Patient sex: M
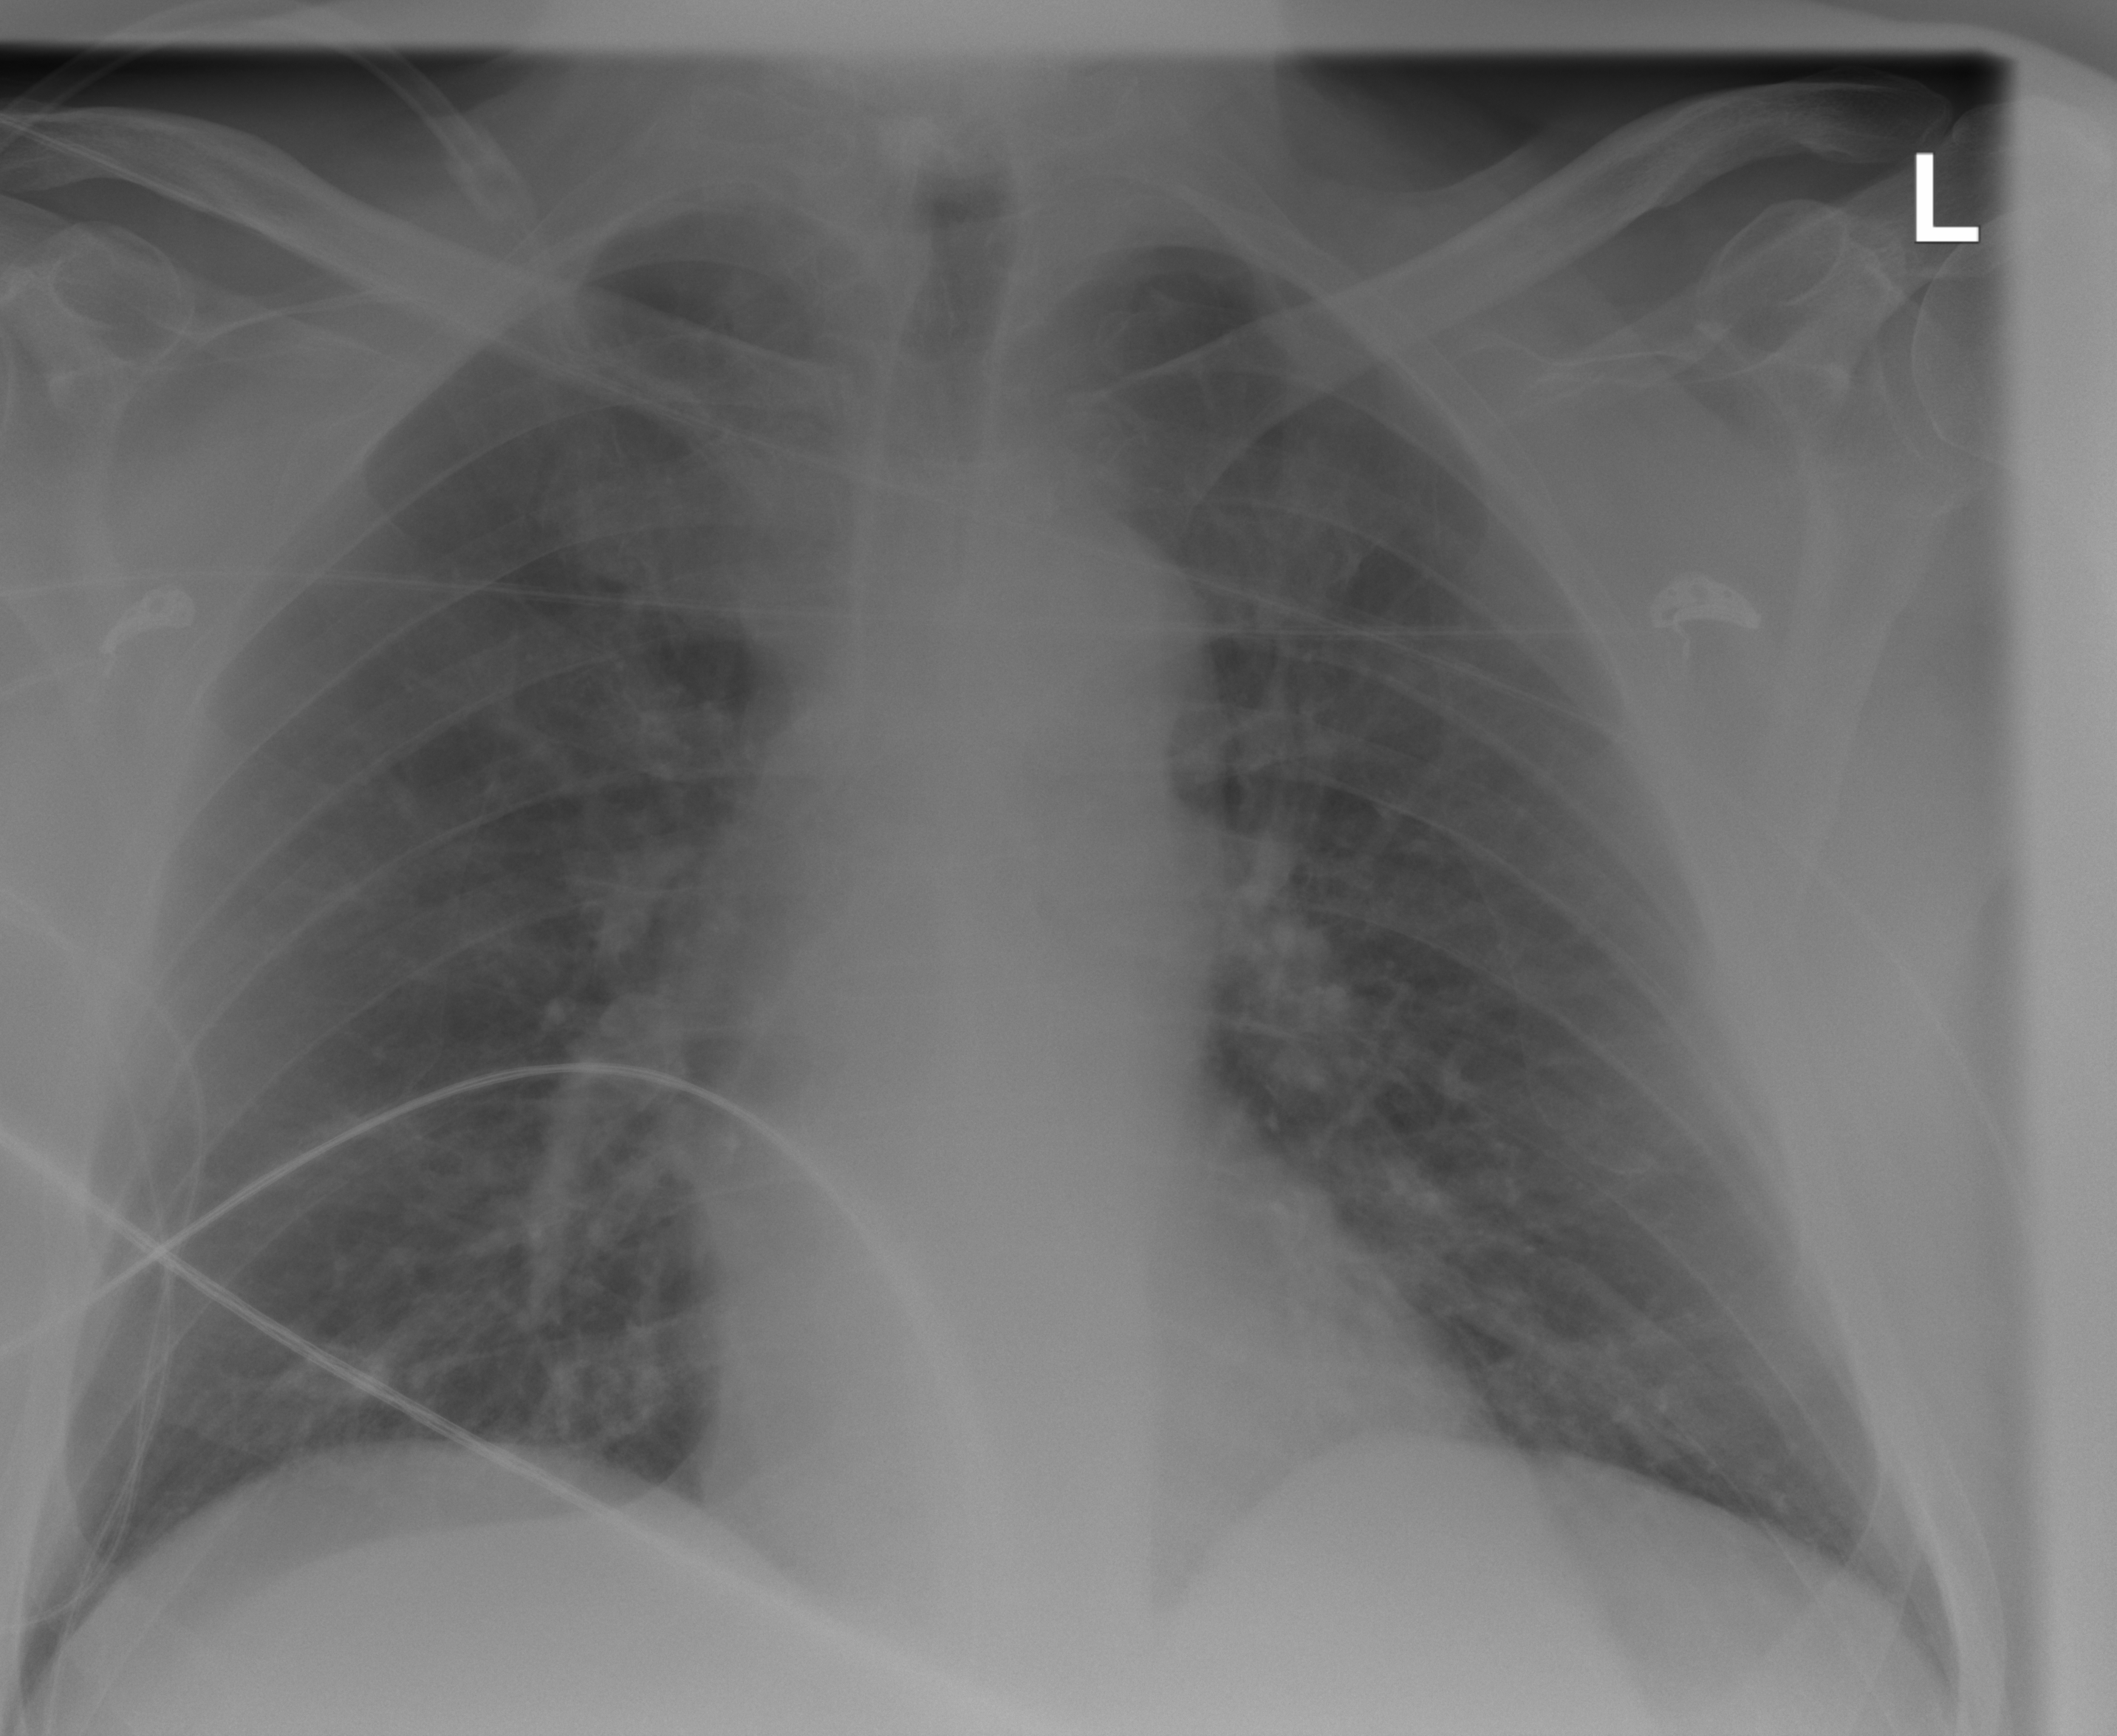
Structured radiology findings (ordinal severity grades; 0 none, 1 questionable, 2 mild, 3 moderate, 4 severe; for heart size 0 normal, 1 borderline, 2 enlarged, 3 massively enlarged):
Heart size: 0
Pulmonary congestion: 2
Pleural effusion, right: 0
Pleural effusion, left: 0
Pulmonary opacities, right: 2
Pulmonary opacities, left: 0
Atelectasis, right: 0
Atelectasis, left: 0